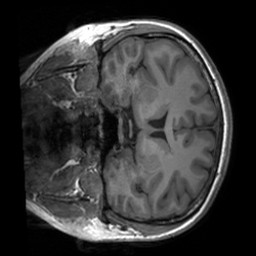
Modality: T1w
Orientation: coronal
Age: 22
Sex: female
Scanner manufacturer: siemens
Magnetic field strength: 3 T
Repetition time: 1.9 s
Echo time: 0.00226 s